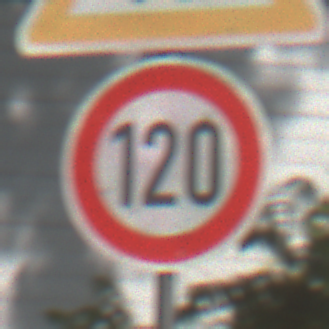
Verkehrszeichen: Geschwindigkeit120
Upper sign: EinseitigVerengteFahrbahnLinks
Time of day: Midday
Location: Outdoor (Suburban)
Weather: Clear
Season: NotSpecified
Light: Natural